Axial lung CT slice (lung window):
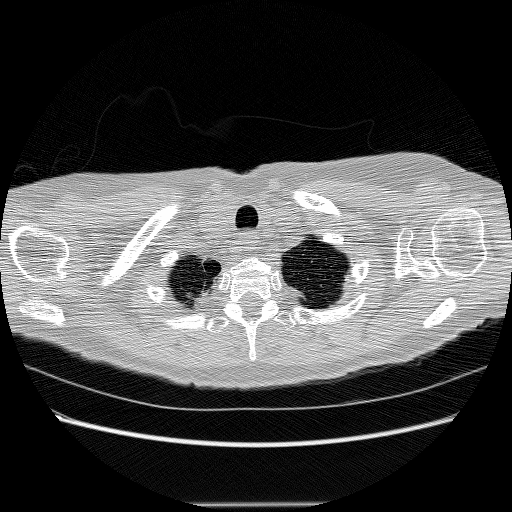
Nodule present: no